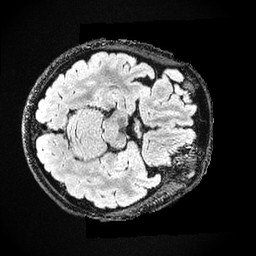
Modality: FLAIR
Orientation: axial
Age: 41
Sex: female
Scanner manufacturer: ge
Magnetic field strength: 3 T
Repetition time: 4.802 s
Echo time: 0.1158 s